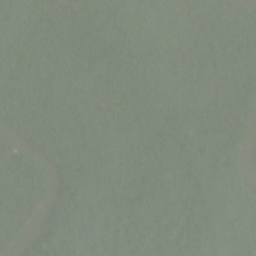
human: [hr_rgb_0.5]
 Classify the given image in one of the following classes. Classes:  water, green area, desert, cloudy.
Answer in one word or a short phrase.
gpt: cloudy